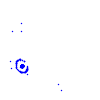
Particle: electron